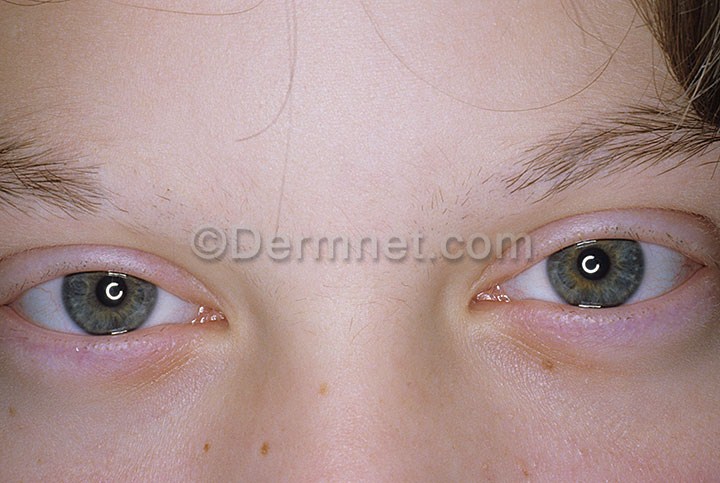
Disease: Hair Loss Photos Alopecia and other Hair Diseases